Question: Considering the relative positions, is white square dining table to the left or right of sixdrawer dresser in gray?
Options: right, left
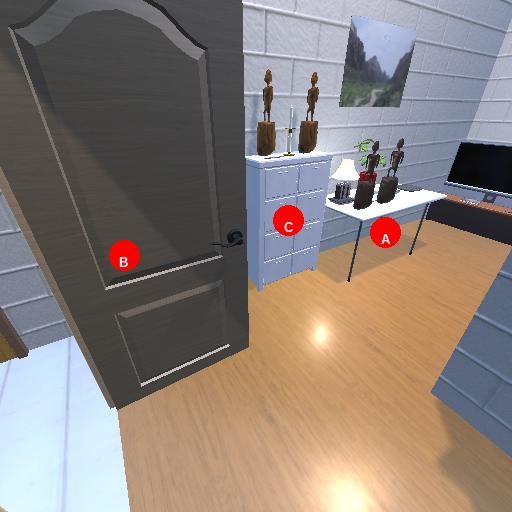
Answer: right